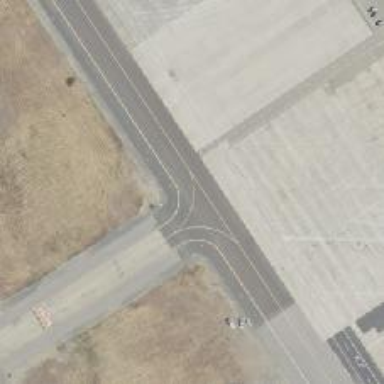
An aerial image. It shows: Image of taxiway at airport.